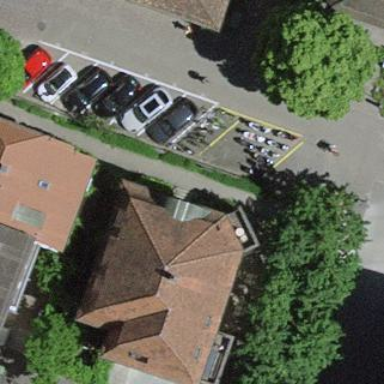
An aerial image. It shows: Diagonal street-side parking available in the area.